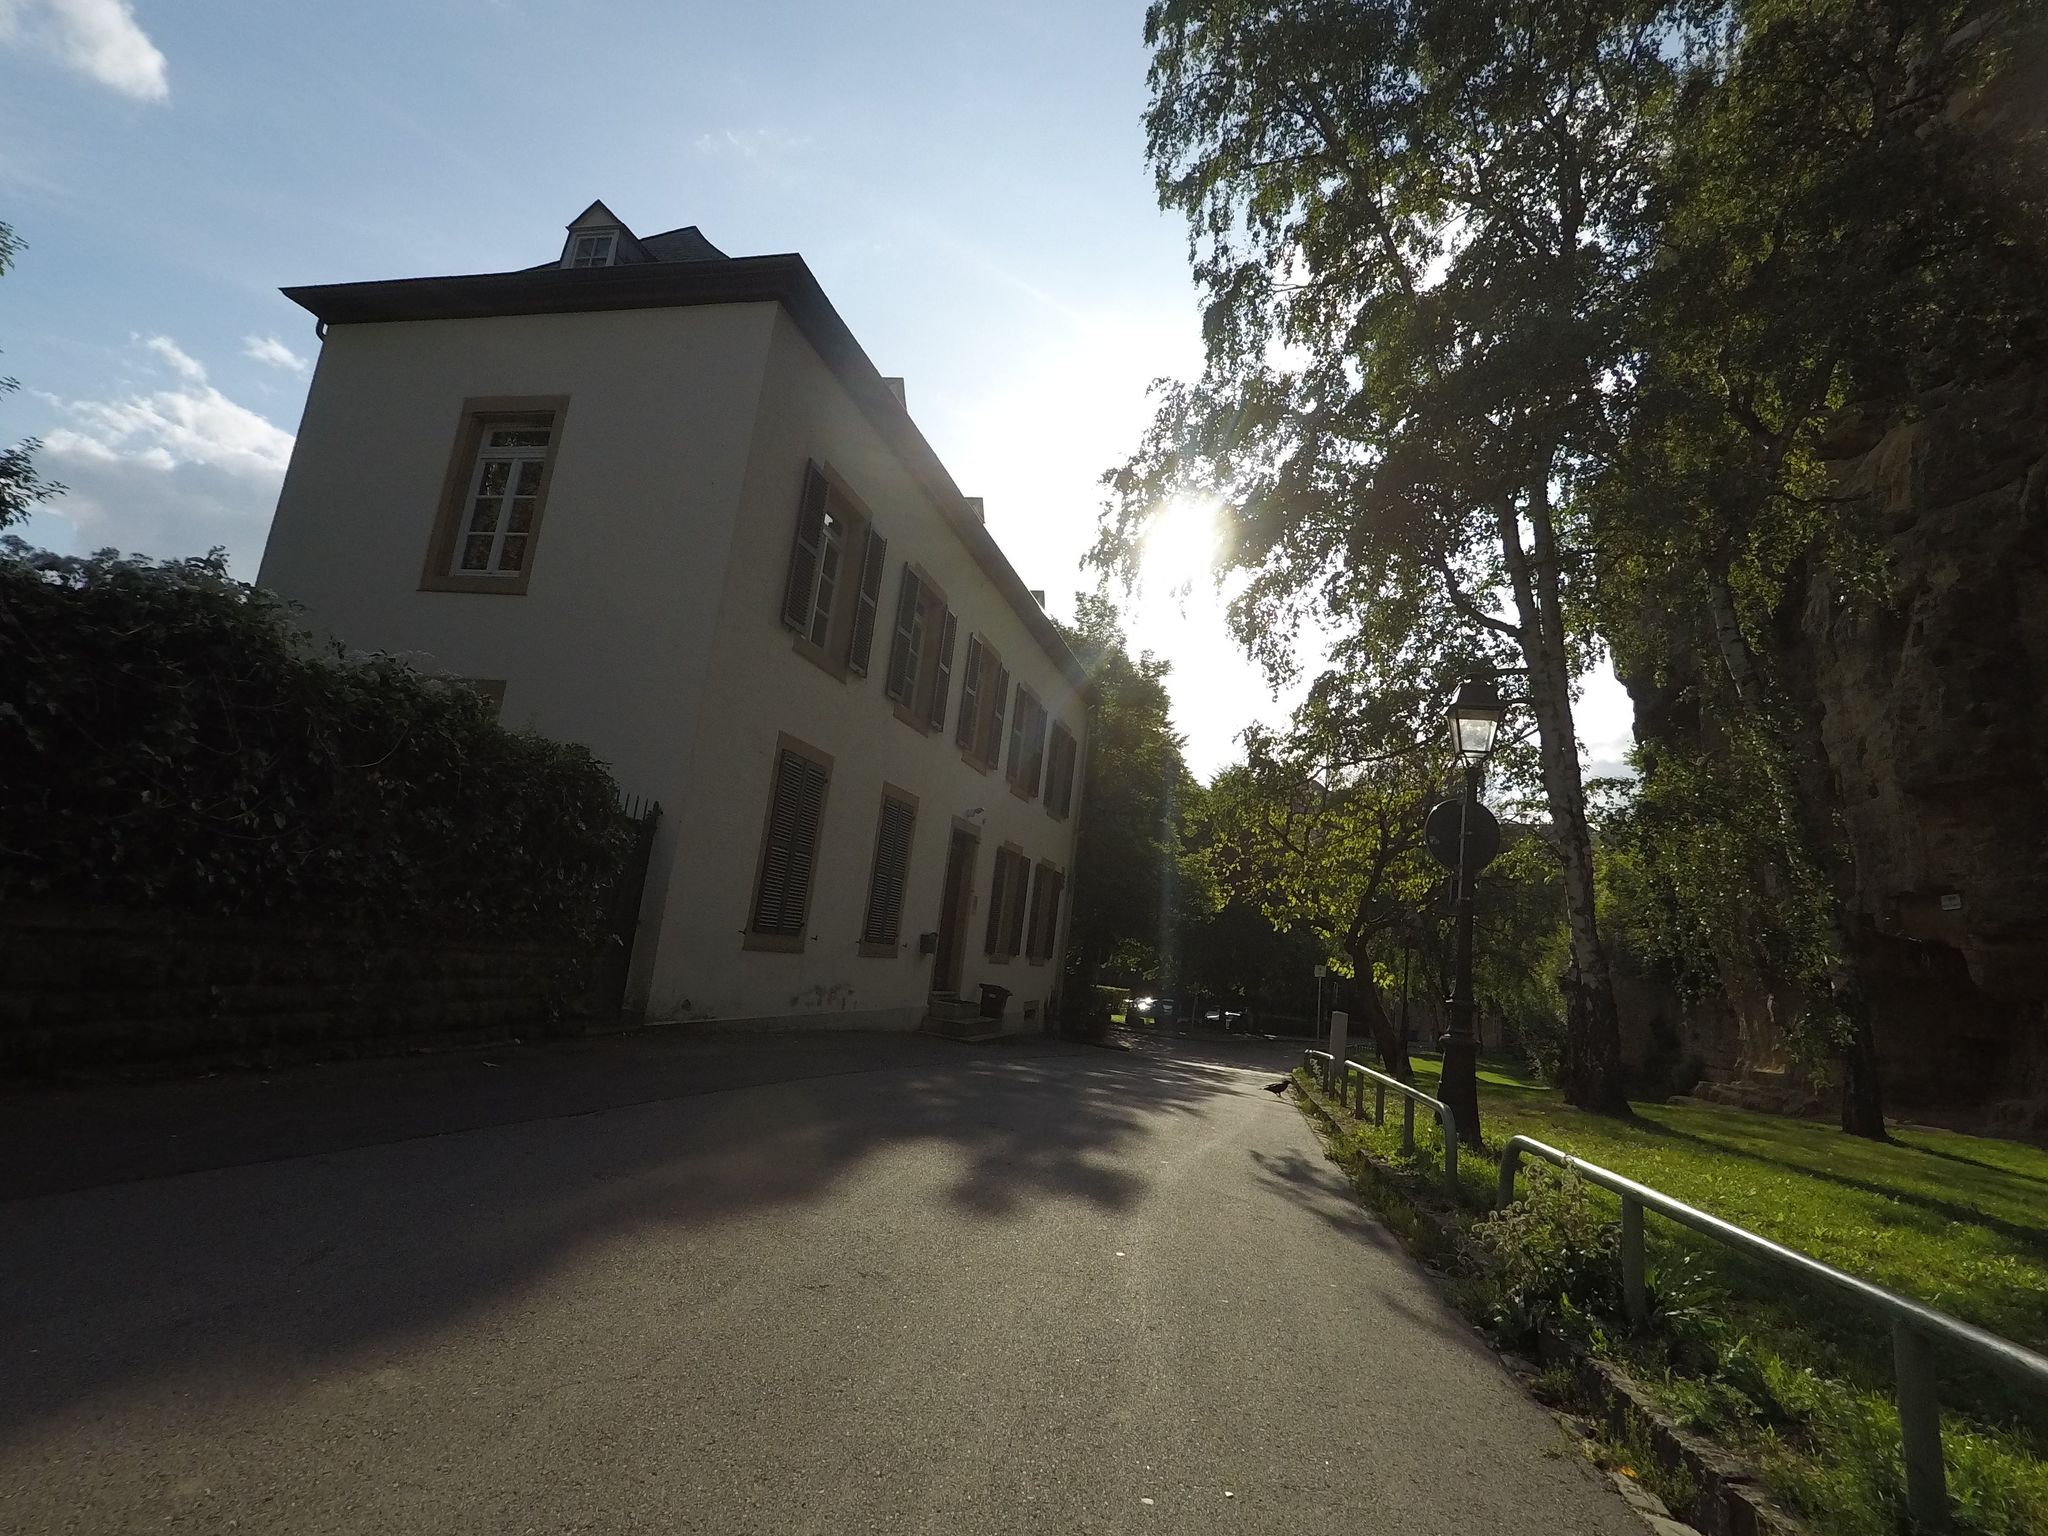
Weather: clear
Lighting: day
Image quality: good
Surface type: walking surface
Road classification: path, living_street
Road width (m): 2
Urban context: urban centre
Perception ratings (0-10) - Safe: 7.81, Lively: 8.25, Beautiful: 9.03, Boring: 7.21, Depressing: 1.98, Wealthy: 6.84